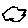
Label: cloud